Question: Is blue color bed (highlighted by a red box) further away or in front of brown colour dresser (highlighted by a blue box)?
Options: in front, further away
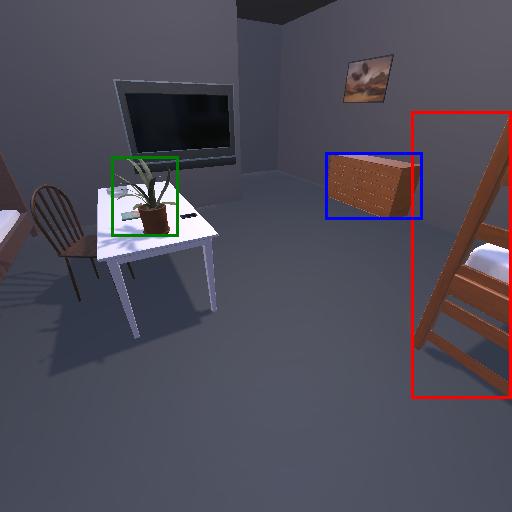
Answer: in front